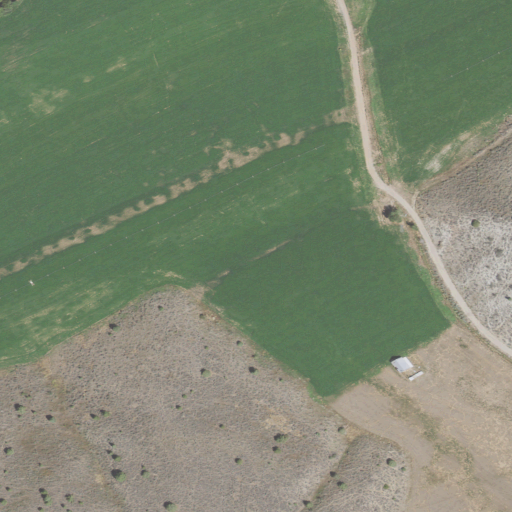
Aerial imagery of valley in Utah named Toone Canyon containing cultivated crops, shrub, pasture, and open development